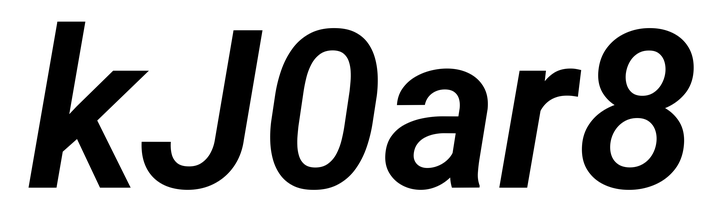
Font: Roboto-Italic_SemiBold_Italic